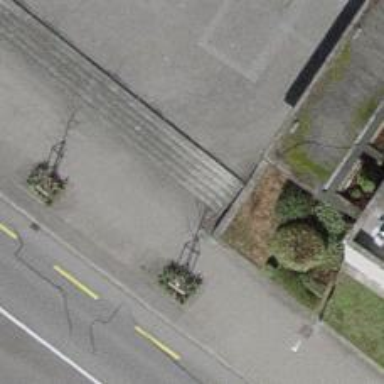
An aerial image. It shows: Asphalt sidewalk along the footway.